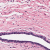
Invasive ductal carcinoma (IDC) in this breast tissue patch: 0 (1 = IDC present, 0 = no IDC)